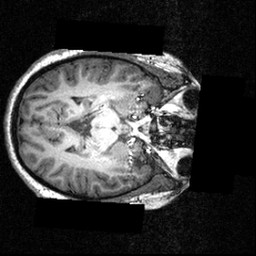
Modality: T1w
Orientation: axial
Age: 23
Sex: female
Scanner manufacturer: siemens
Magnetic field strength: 3.951 T
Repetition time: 1.5 s
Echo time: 0.00335 s